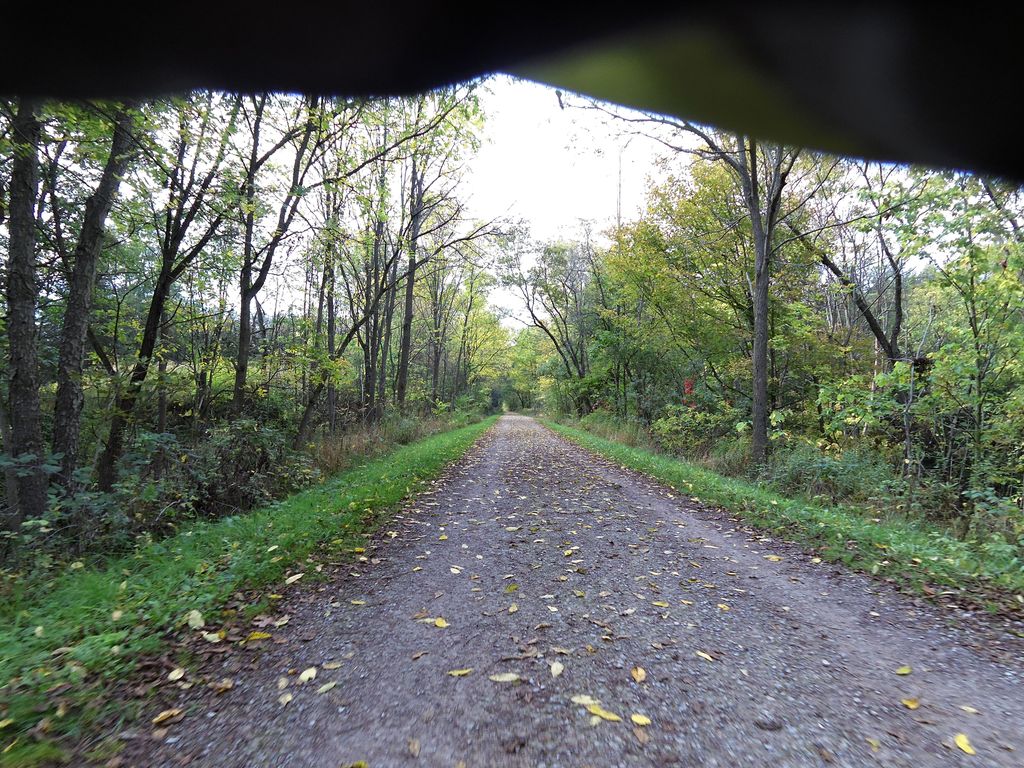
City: hamilton